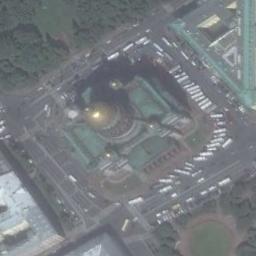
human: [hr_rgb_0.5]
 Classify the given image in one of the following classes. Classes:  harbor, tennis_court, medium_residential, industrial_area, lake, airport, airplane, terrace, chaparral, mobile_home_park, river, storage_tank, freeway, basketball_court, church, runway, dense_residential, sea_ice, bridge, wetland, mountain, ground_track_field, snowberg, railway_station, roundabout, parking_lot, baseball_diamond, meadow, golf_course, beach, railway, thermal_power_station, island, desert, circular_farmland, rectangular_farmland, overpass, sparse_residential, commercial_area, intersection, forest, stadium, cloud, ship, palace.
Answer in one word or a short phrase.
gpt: church